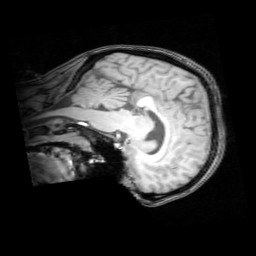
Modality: T1w
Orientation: sagittal
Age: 23
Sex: female
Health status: healthy
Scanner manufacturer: philips
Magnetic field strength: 3 T
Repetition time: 0.012 s
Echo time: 0.0037 s